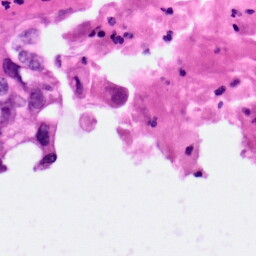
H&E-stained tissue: Pancreatic